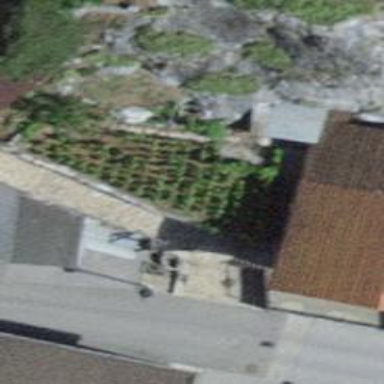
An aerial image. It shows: Vineyard growing grapes.